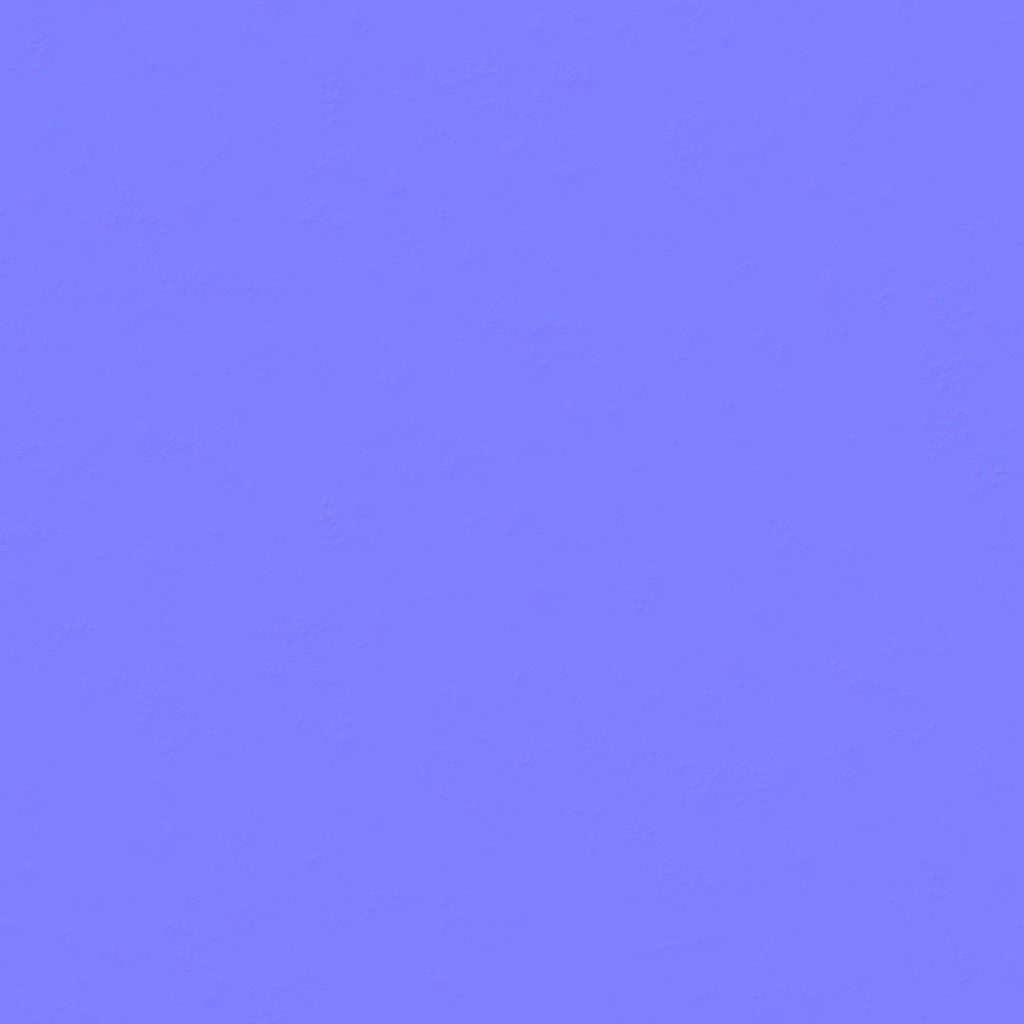
Texture map type: NormalDX